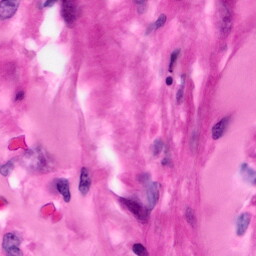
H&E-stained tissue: Pancreatic